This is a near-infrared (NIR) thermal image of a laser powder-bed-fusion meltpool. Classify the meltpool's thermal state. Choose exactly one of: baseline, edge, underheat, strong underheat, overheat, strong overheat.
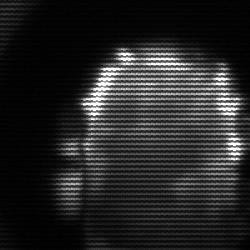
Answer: baseline